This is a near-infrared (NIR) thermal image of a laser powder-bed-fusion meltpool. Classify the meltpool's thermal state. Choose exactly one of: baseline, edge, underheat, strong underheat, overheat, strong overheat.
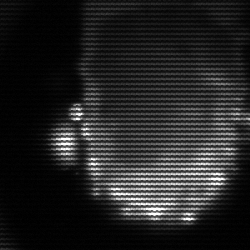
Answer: baseline